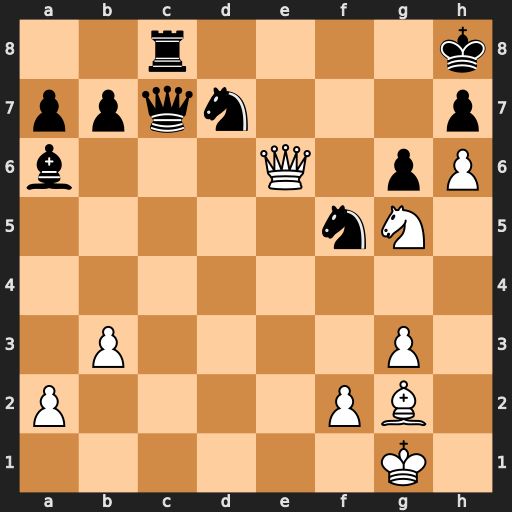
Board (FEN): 2r4k/ppqn3p/b3Q1pP/5nN1/8/1P4P1/P4PB1/6K1
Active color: w
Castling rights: -
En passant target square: -
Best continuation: Nf7+ Kg8 Nd8+ Kh8 Qe8+ Nf8 Qxf8#